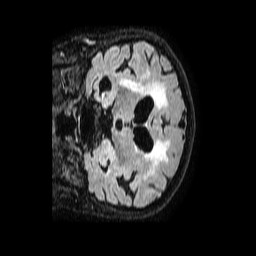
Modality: FLAIR
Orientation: coronal
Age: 81
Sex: female
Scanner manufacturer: philips
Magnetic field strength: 1.5 T
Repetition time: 4.8 s
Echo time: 0.3 s